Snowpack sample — Buffalo Mountain, Silverthorne, Colorado, USA (1/25/25, 10:11 AM MST)
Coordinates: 39.6222, -106.1139
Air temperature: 22 °F
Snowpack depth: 110 cm
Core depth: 30 cm
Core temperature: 42.8 °F
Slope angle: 12°, slope face: 102°
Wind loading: high
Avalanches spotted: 0
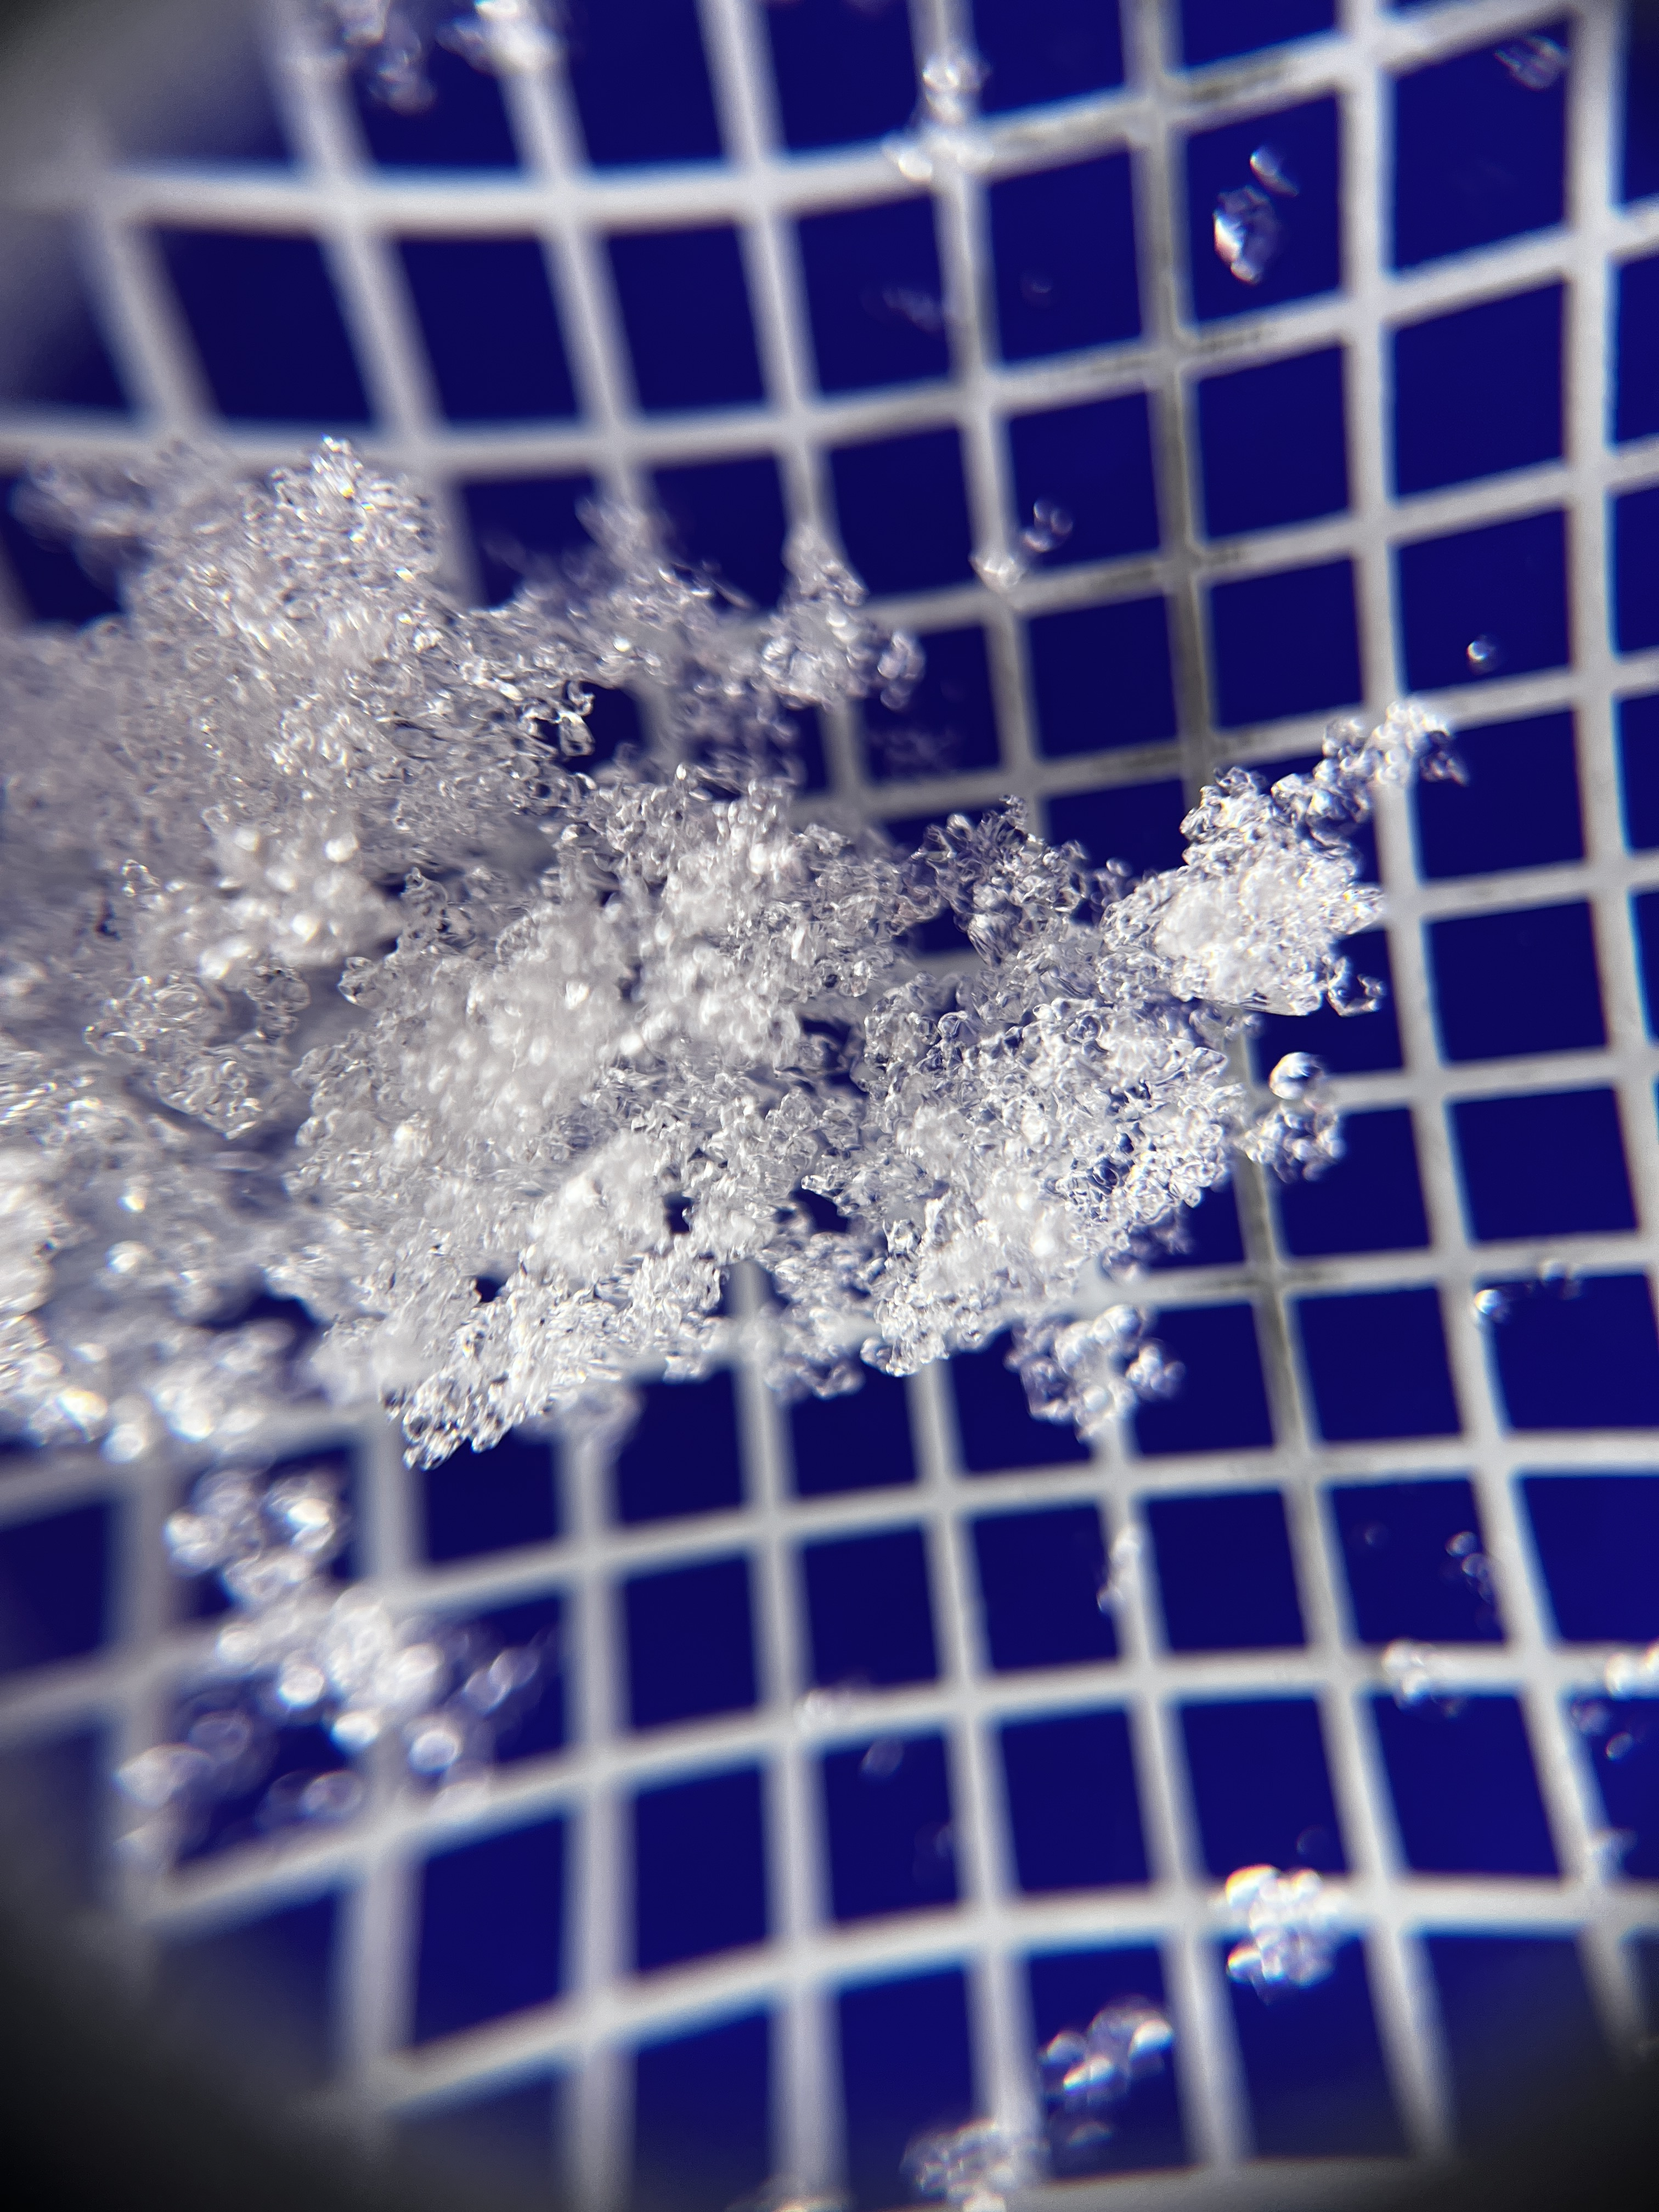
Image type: magnified_profile
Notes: No avalanches nearby, collected on the outskirts of a fire break 15 meters from the treeline, on way to Buffalo and Red Mountain